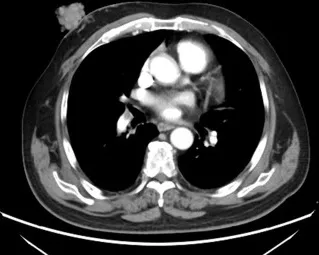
Chest enhanced scan. (A) A soft tissue mass with irregular shape and cauliflower-like changes was seen in the right breast area, which was connected with the nipple and showed obvious uneven enhancement.
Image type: radiology (ct)